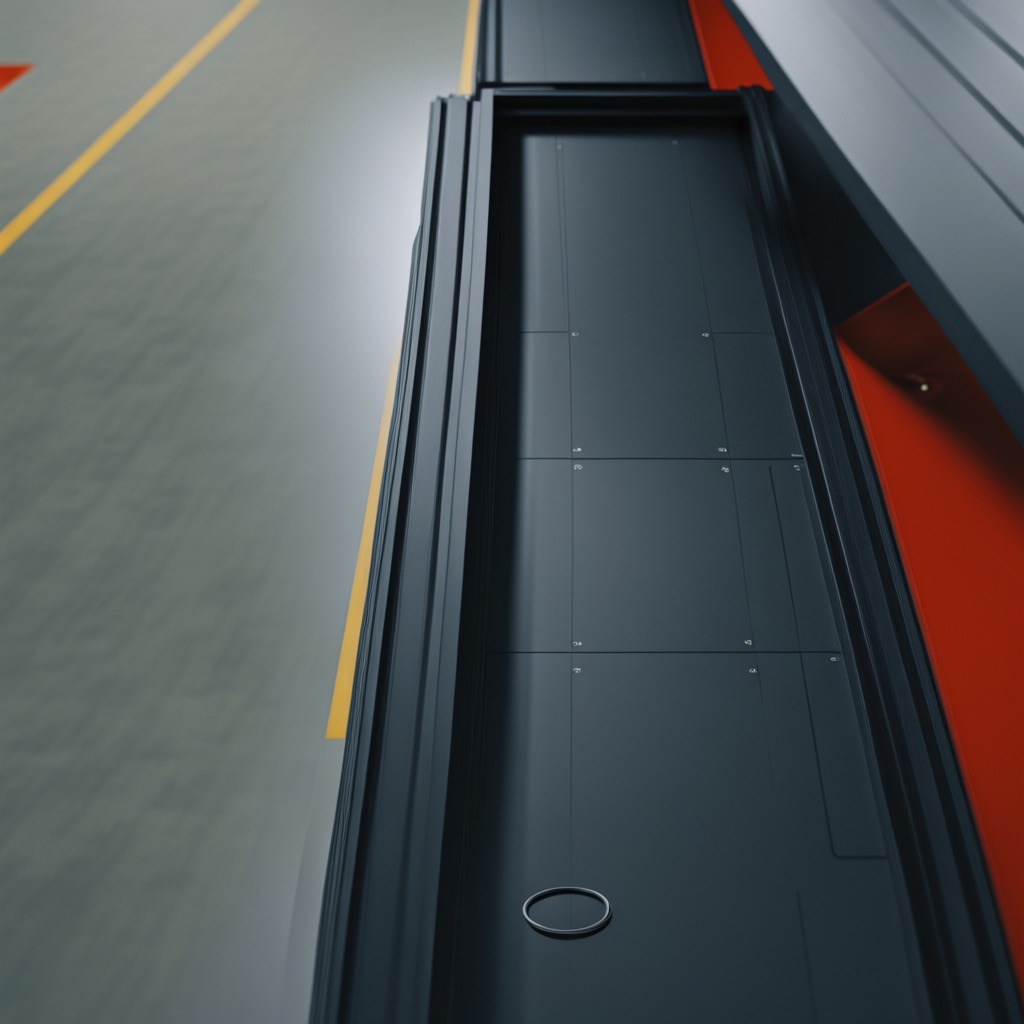
A rubber O-ring is lying on the toolbox surface.